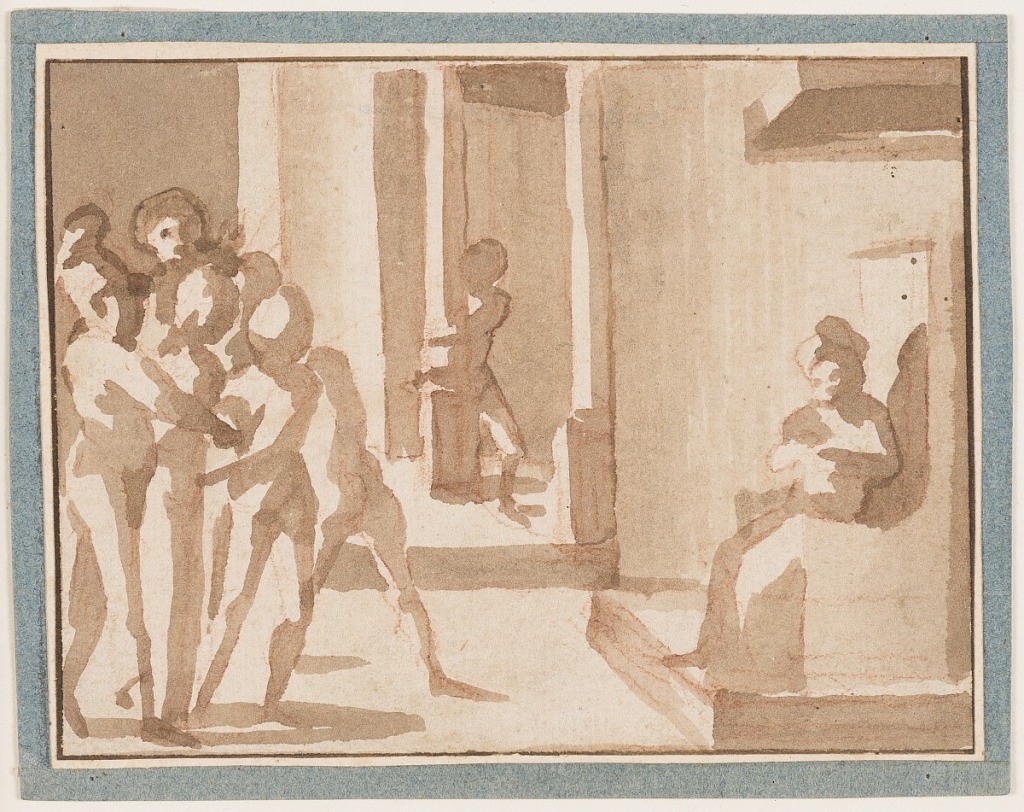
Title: Christ before Caiphas
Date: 1550–1600
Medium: Red crayon, brush and bistre wash on paper
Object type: Drawing
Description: Horizontal rectangle. The high priest is seated upon a throne, at right, and apparently tears his clothes. At left is a group of Christ and his guards. A spectator stands at a door in the center. Signed on recto, (possibly authentic): "Johannes Stradano."